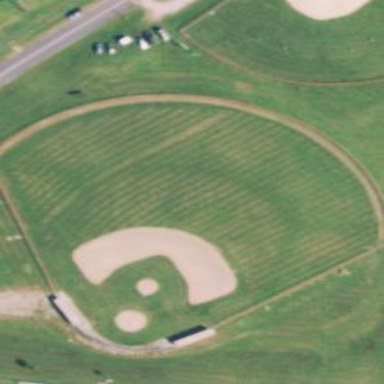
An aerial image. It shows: Baseball pitch for leisure land.